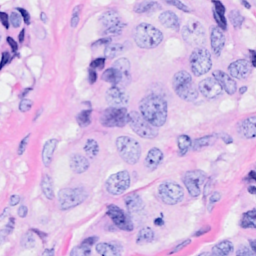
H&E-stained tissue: Breast